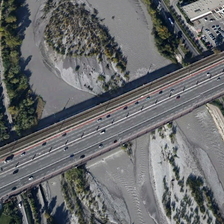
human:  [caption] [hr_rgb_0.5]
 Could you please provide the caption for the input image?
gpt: several cars passing on the bridge which is upon mountains and trees .

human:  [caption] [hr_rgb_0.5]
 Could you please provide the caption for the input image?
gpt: in the river which a road goes over  green plants grow on three sandbars .

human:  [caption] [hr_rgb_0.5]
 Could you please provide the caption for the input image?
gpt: the majestic bustling bridge spans the river with three islands on it .

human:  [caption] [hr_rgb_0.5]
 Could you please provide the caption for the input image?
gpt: the huge straight bridge across the turbid gray river with eyots .

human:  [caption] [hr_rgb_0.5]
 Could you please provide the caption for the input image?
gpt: some cars are over a river with many green trees in two sides and an island with green trees in it .